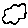
Label: cloud